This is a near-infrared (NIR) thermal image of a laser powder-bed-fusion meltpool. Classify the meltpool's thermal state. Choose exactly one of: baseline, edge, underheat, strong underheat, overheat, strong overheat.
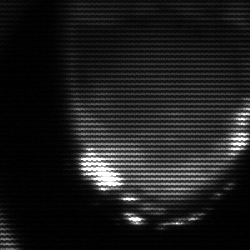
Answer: edge